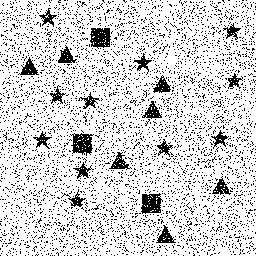
Squares: 3
Triangles: 7
Stars: 11
Total shapes: 21